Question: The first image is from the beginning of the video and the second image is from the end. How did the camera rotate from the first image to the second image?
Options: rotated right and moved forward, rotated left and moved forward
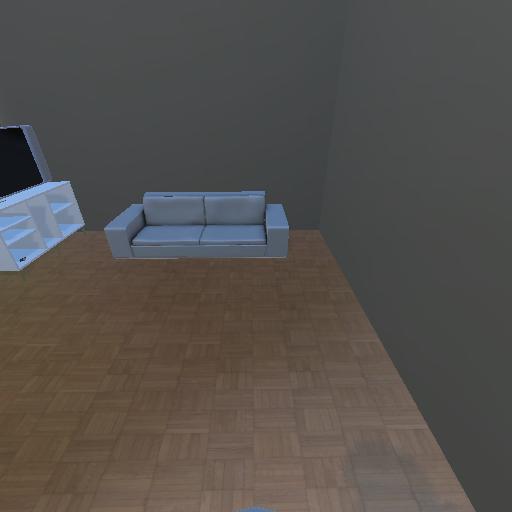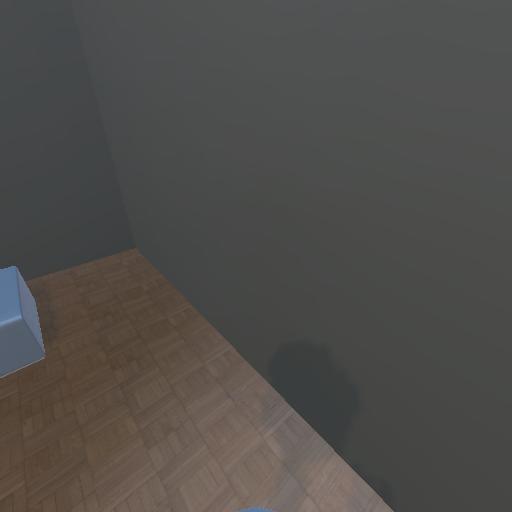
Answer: rotated right and moved forward